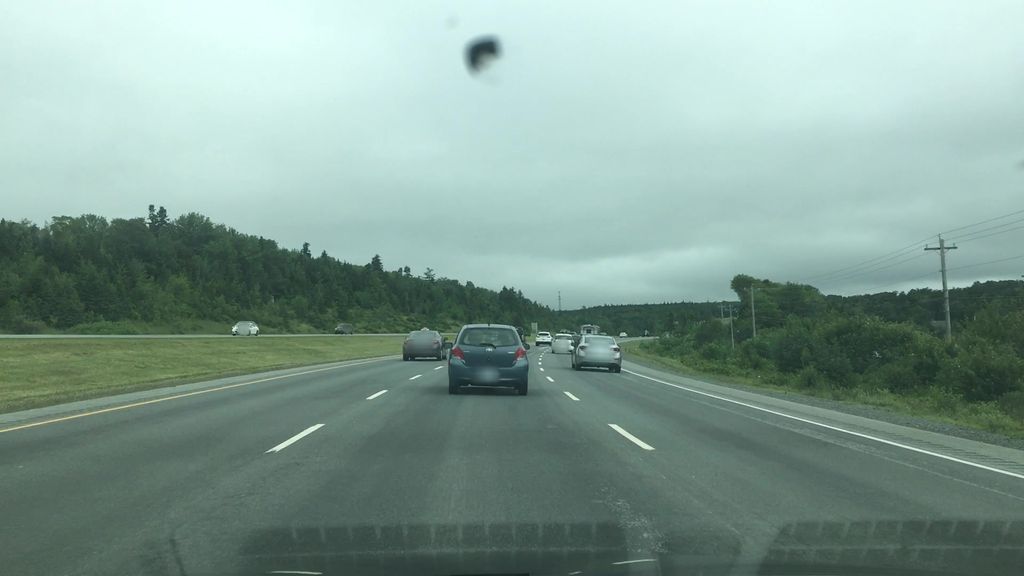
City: halifax